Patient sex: F
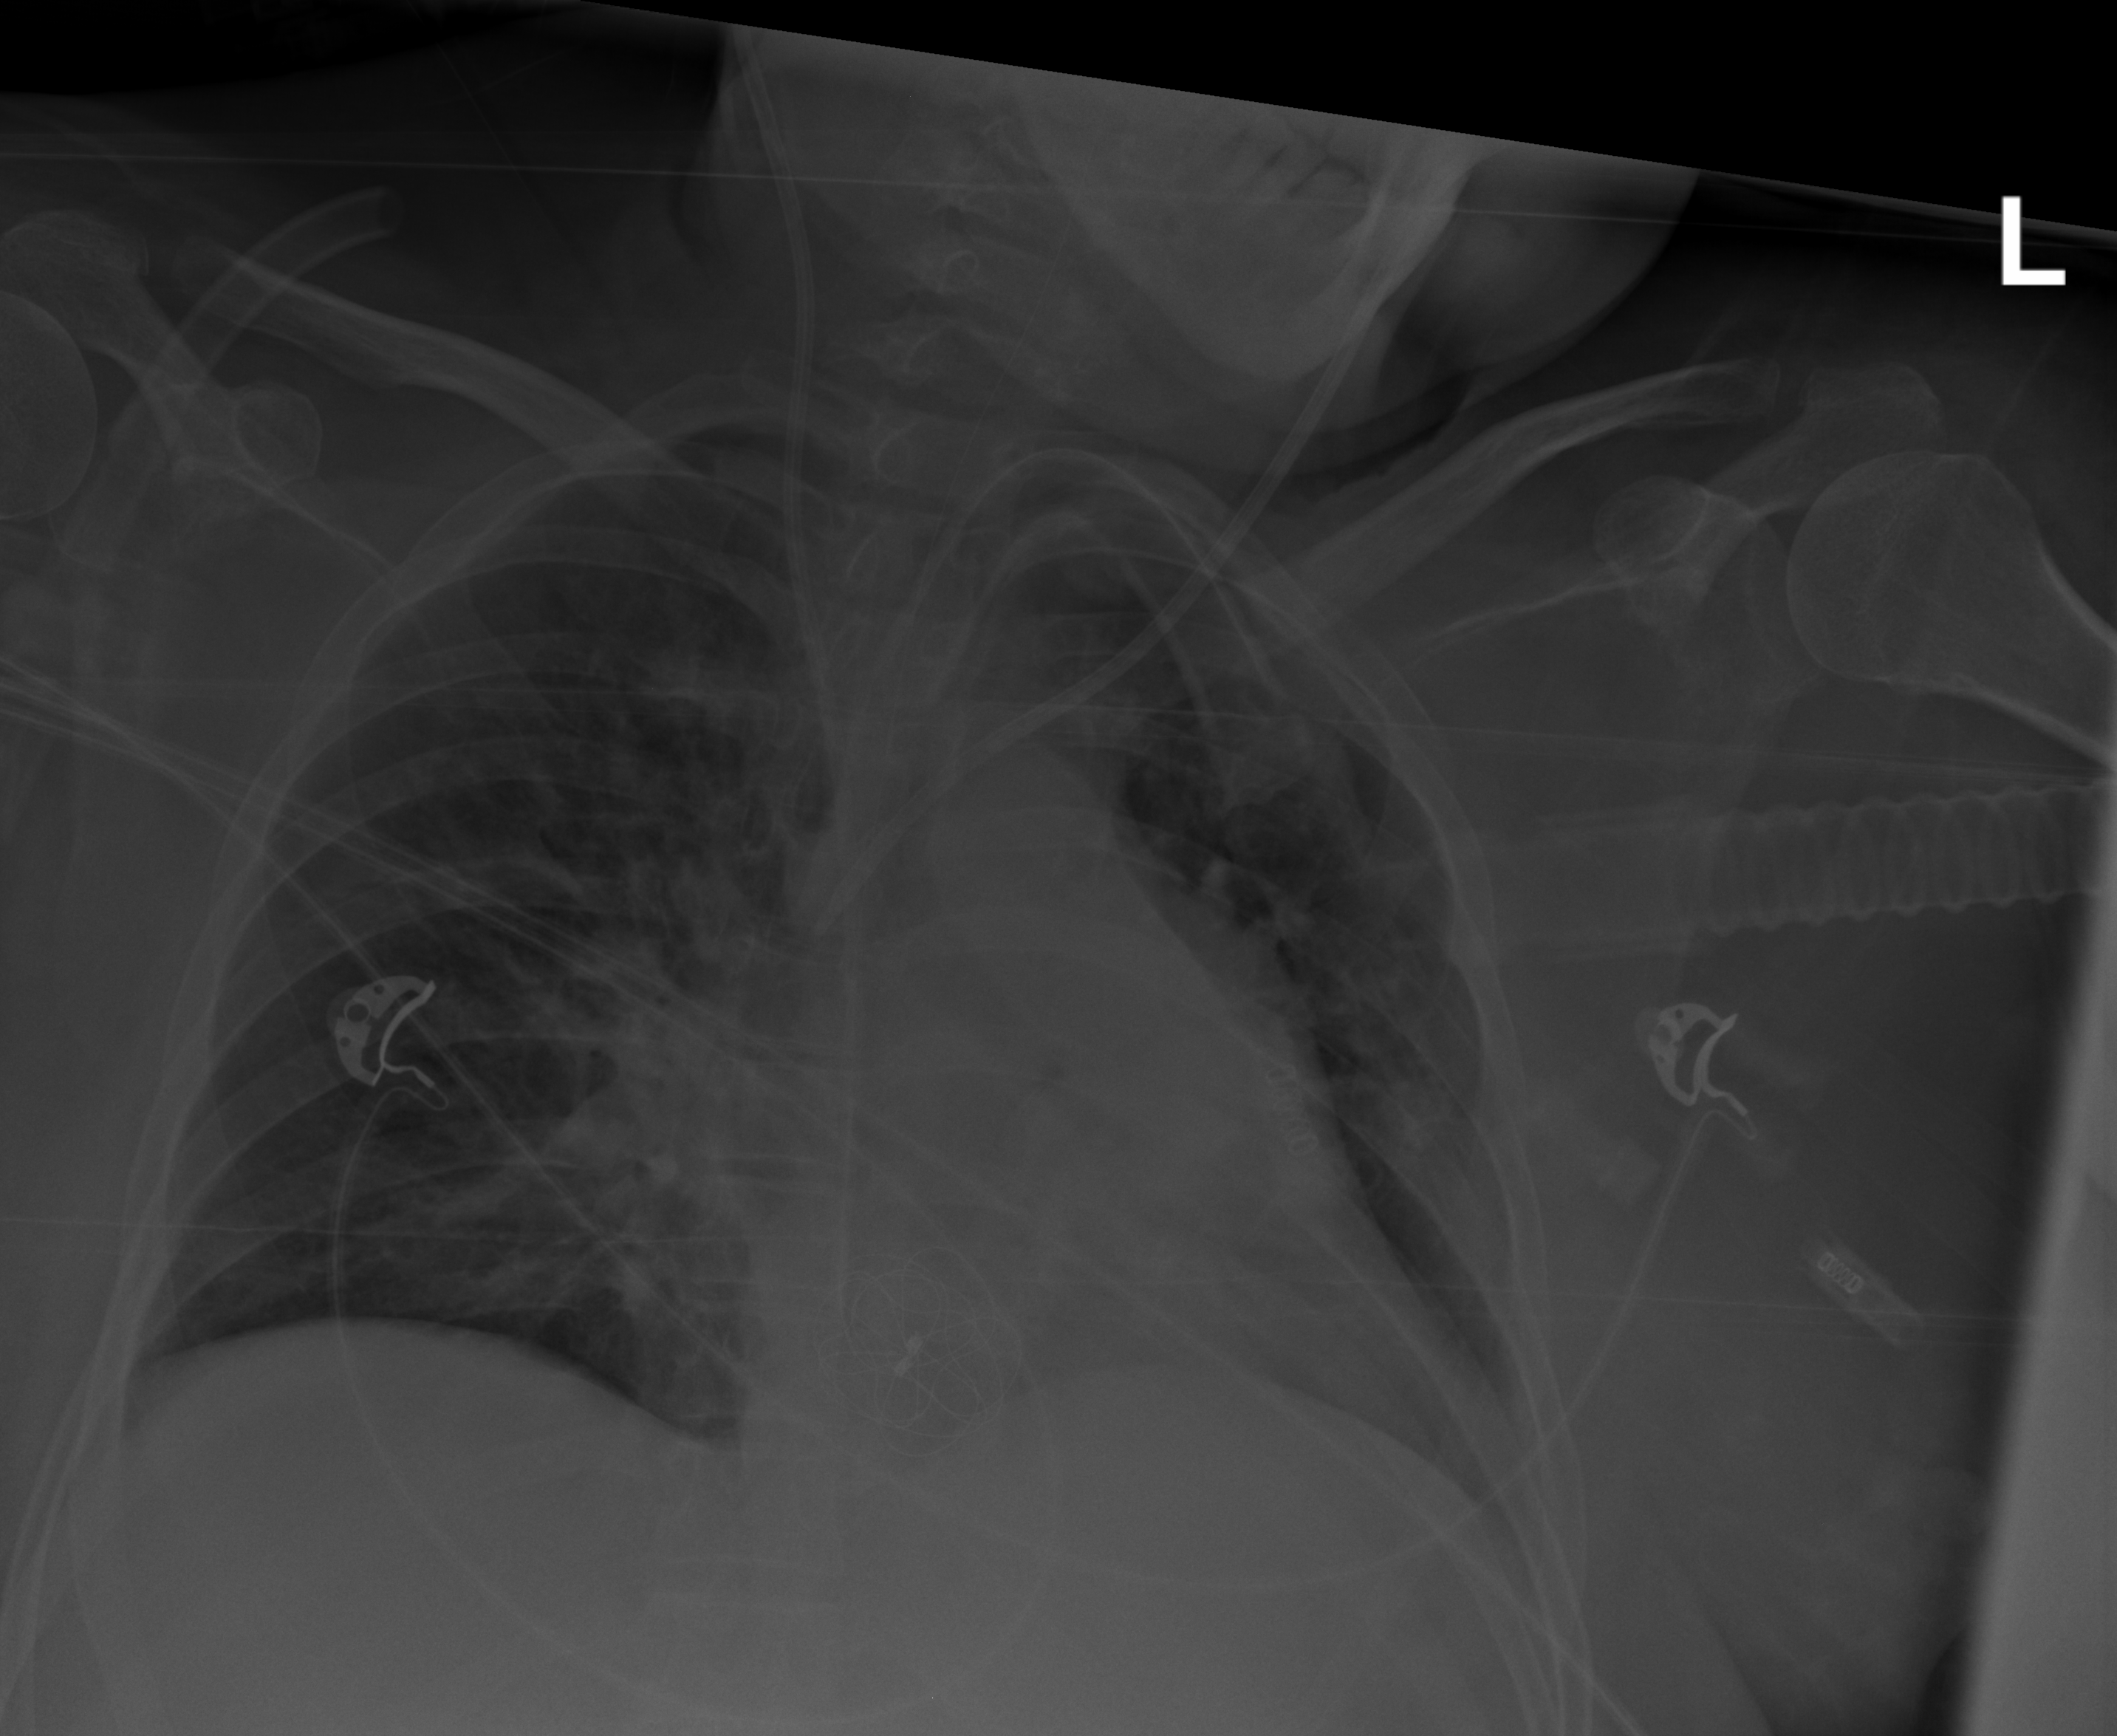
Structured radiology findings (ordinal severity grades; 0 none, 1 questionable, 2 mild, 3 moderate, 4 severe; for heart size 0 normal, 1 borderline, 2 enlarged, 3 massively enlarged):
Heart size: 1
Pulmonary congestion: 2
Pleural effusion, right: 0
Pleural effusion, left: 0
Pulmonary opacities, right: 0
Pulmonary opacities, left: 0
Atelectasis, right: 2
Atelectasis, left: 2